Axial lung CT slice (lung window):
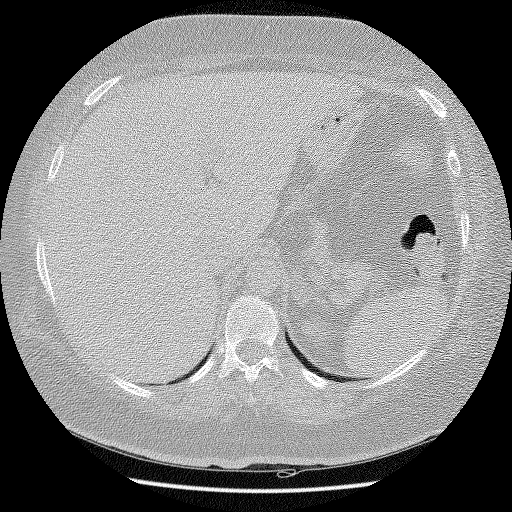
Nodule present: no